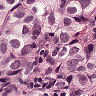
Metastatic tissue present: yes